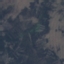
Label: HerbaceousVegetation